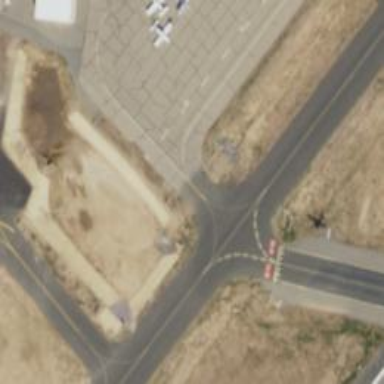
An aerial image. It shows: View of taxiway at the airport.